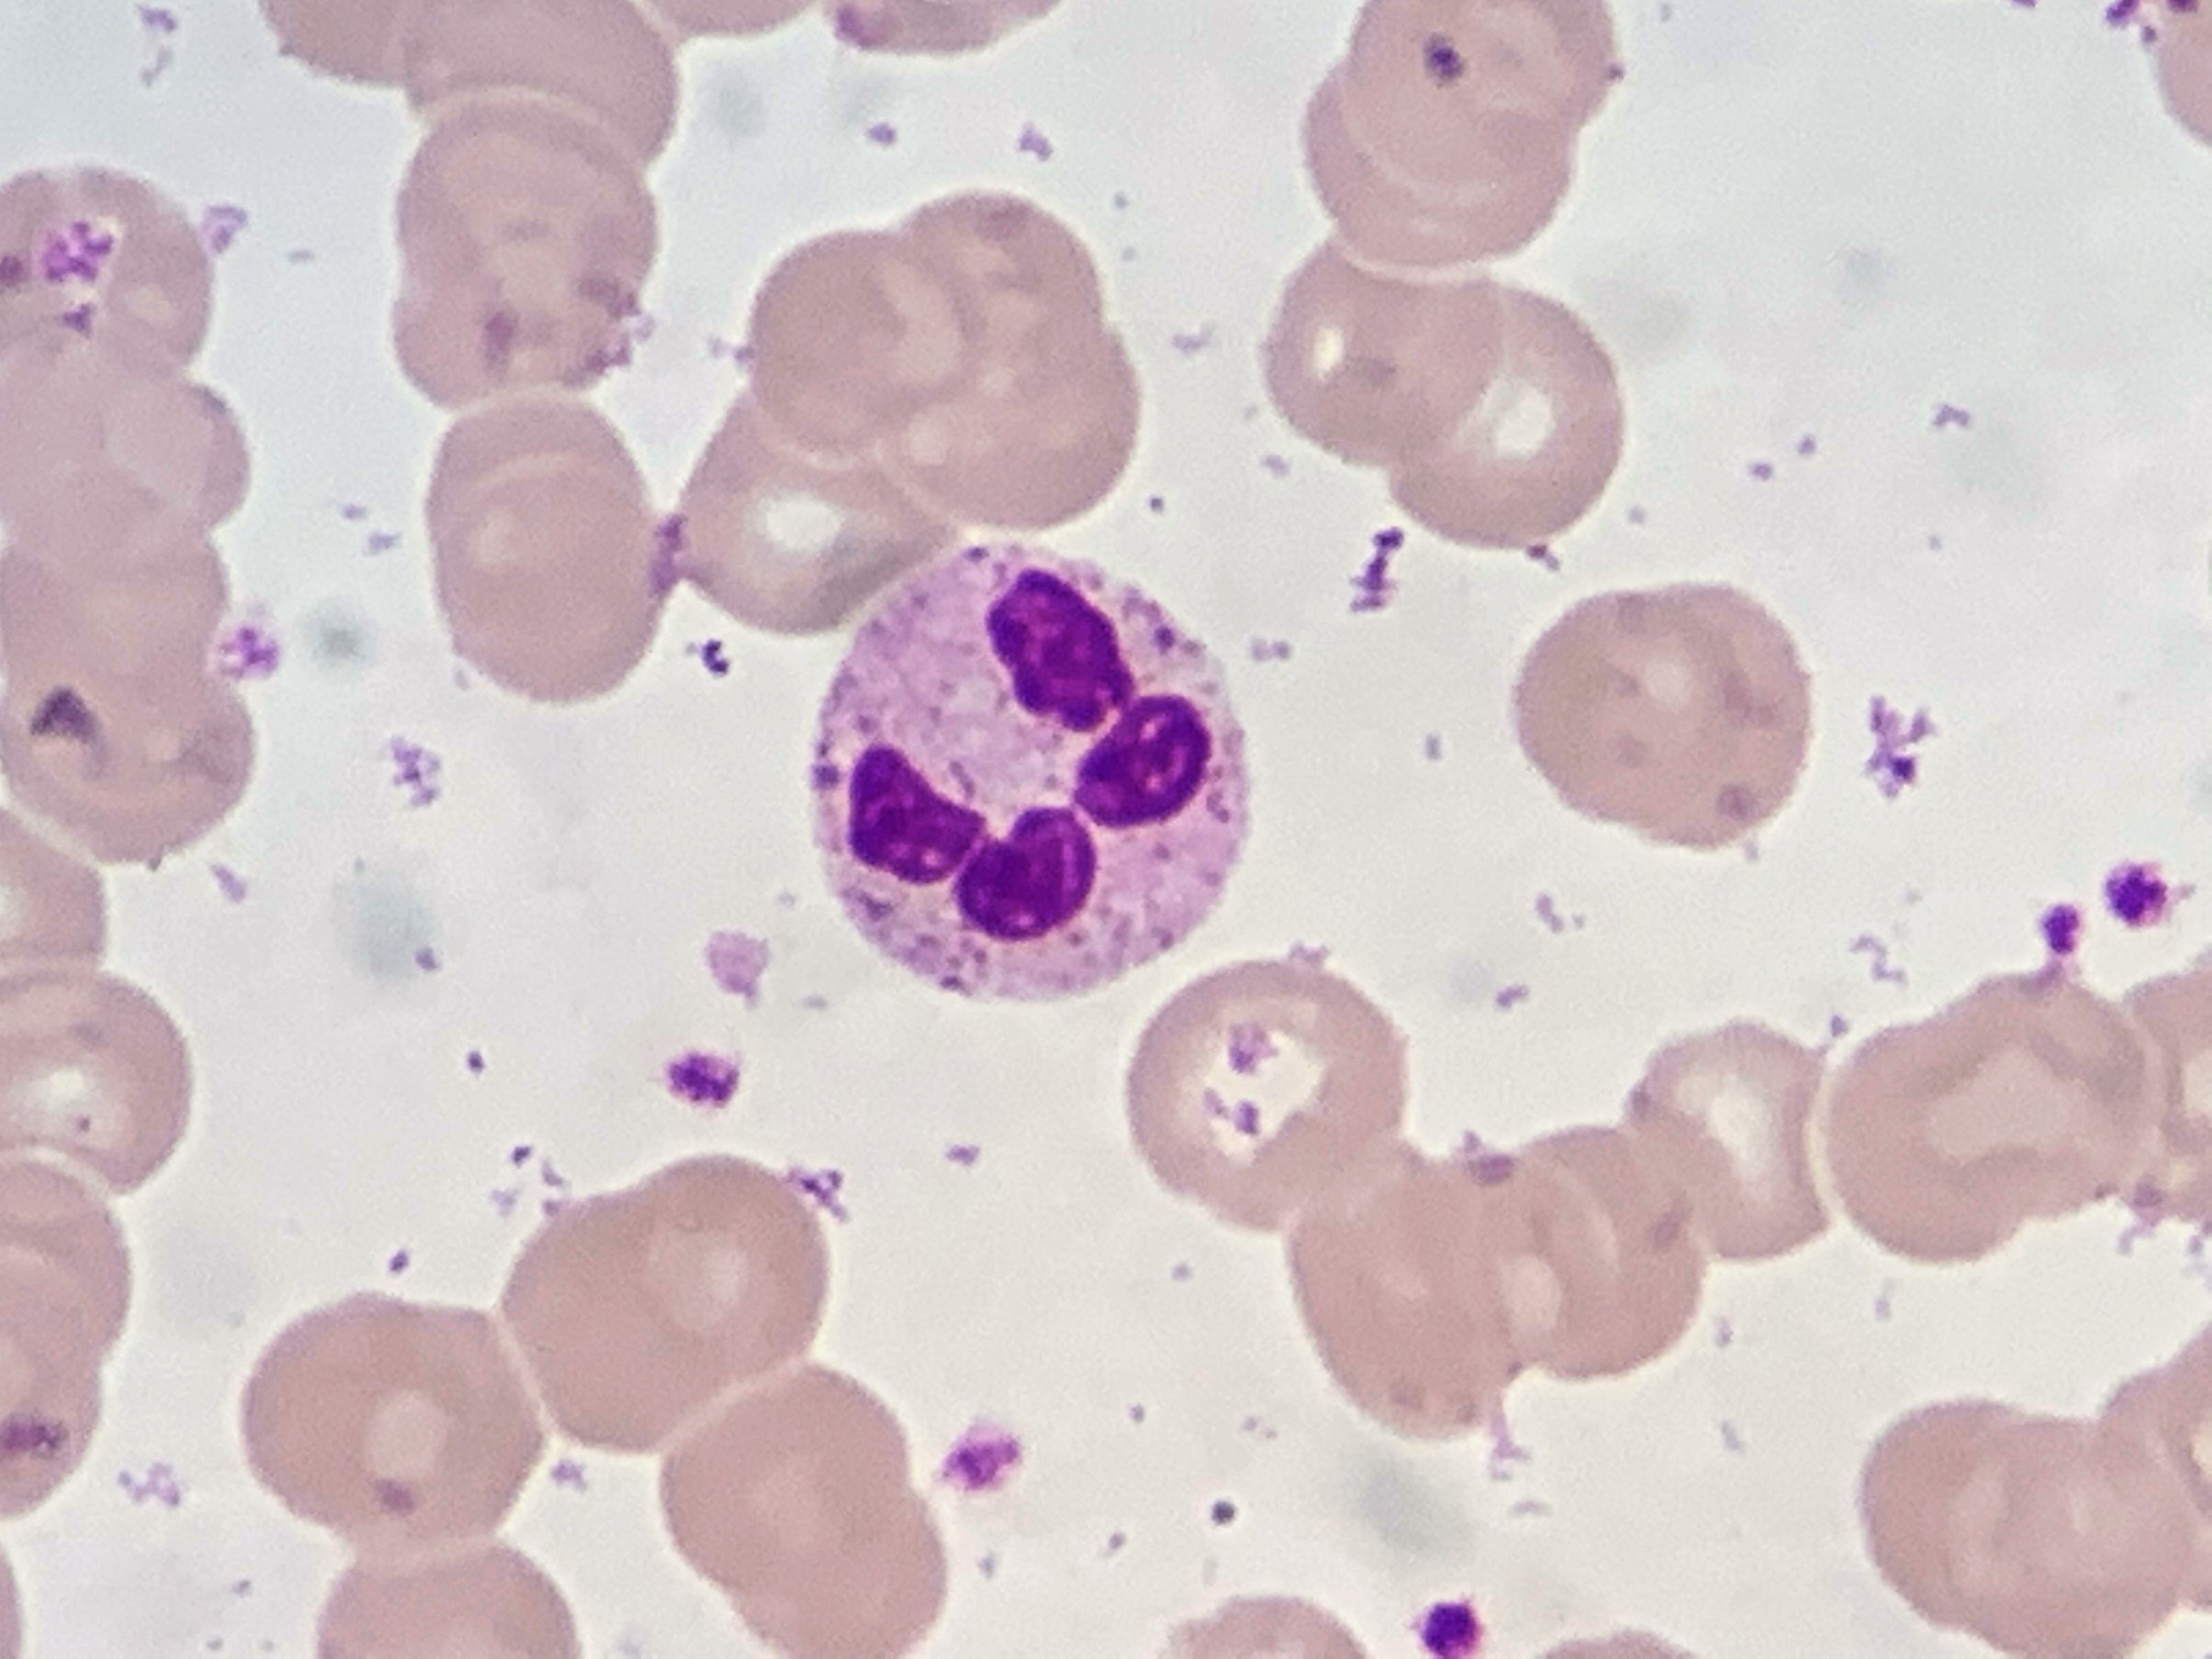
Cell type: NEUTROPHILS